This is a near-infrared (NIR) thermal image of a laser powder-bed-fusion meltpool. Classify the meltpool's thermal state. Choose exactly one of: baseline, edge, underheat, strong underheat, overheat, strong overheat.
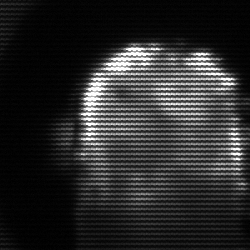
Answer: baseline